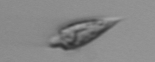
Label: Oxytoxum